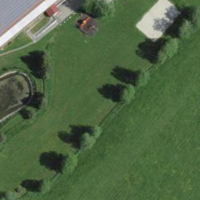
EUNIS habitat code: 52
Species observed at this site:
Veronica filiformis